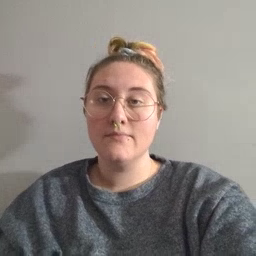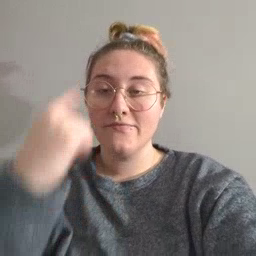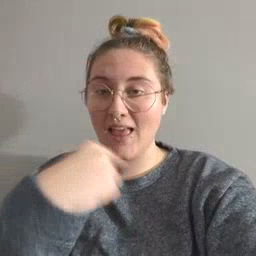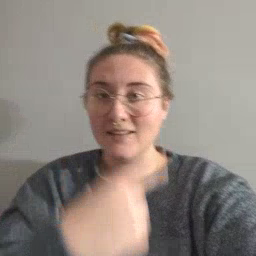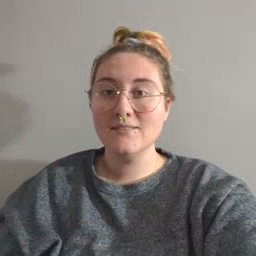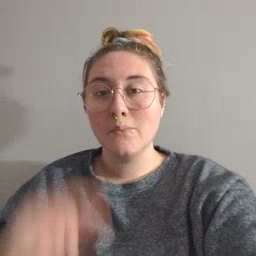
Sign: face